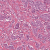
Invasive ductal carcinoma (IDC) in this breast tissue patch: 1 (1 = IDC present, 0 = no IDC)